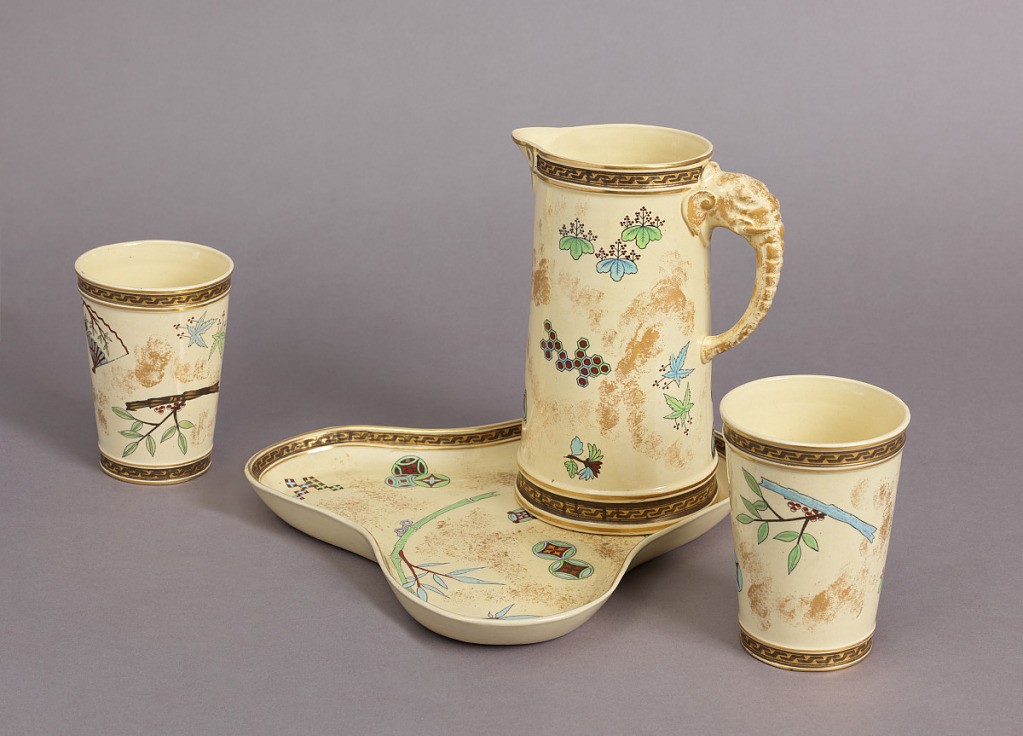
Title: Lemonade Set
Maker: Royal Worcester, English, established 1751
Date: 1879
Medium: porcelain, vitreous enamel, gold
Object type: beverage set
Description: Trilobed dish decorated with auspicious symbols and bamboo. Gilt pattern at inner edge.